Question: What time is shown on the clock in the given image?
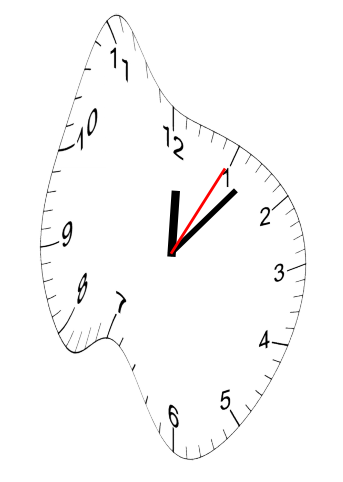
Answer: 12:07:05